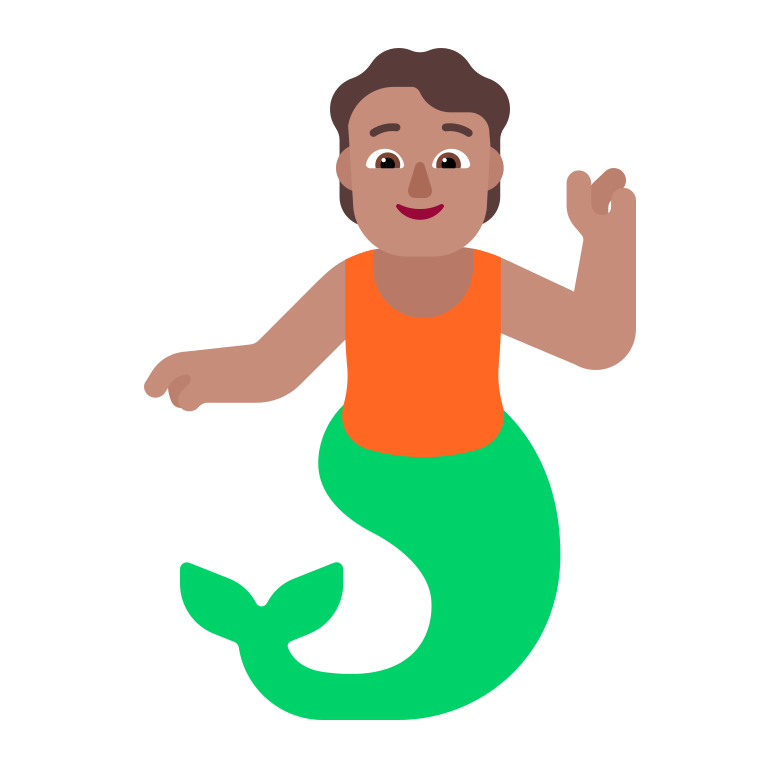
person merpeople flat